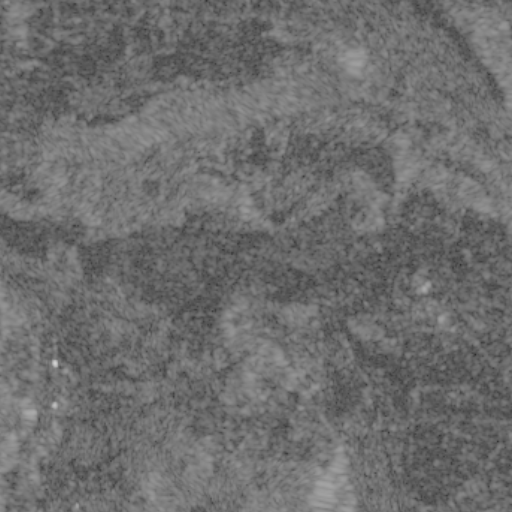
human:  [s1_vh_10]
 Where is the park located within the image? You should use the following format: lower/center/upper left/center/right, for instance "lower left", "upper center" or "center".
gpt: The park is located in the lower left of the image.
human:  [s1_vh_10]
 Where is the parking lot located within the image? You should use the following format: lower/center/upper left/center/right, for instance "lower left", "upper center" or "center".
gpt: The parking lot is located in the lower left of the image.
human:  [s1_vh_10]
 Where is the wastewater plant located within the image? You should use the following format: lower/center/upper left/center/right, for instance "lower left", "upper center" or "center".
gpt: The wastewater plant is located in the upper left of the image.
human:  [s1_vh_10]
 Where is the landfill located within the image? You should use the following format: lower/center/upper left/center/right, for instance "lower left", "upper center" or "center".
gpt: There is no landfill in the image.

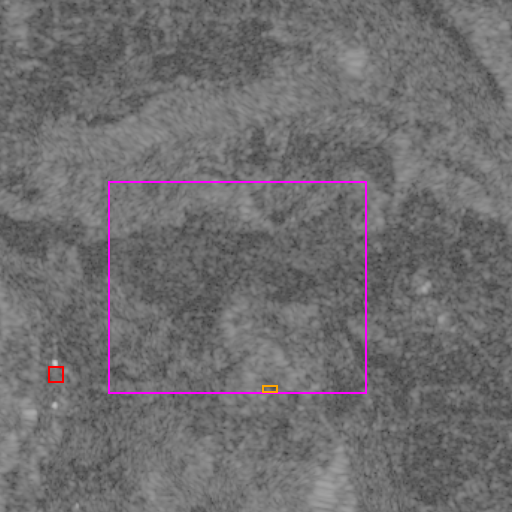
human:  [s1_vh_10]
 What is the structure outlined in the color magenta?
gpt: The structure outlined in magenta is a crop field.
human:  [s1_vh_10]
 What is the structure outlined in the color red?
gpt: The structure outlined in red is a park.
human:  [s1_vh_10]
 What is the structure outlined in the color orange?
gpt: The structure outlined in orange is a parking lot.
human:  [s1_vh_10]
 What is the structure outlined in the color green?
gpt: There is no green outline.